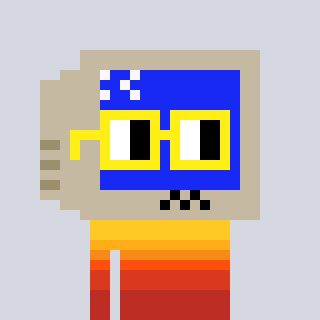
a pixel art character with square yellow glasses, a old monitor-shaped head and a teal-colored body on a cool background